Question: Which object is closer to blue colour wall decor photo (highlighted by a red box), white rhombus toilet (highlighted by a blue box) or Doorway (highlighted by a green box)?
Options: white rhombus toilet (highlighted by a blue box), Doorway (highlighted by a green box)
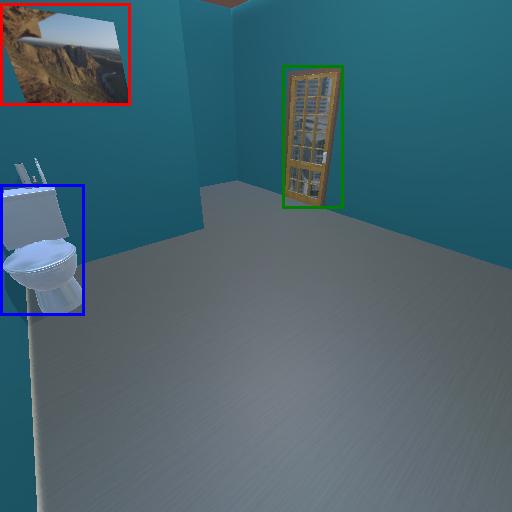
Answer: white rhombus toilet (highlighted by a blue box)